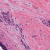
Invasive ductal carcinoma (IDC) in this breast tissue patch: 0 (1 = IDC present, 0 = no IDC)